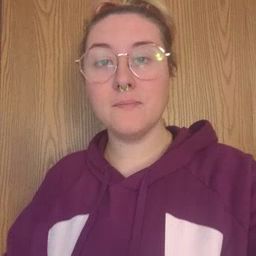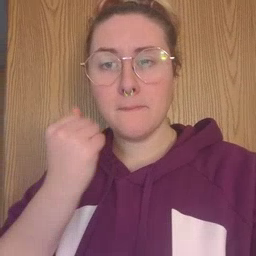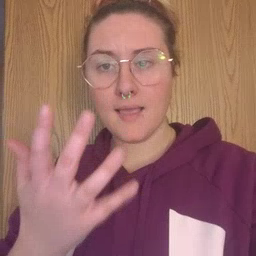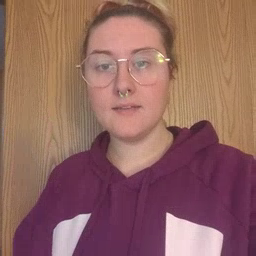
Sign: many